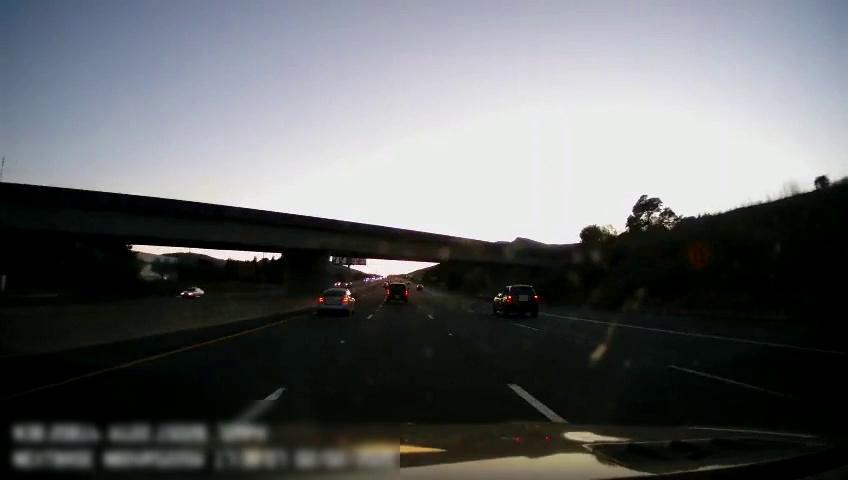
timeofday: Day
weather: Sunny
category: Drivable Space
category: Vehicles | Car
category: Vehicles | SUV
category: Vehicles | SUV
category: Vehicles | SUV
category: Lanes | Alternate Lane
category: Lanes | Current Lane
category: Lanes | Current Lane
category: Lanes | Alternate Lane
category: Lanes | Alternate Lane
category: Traffic | Signs